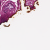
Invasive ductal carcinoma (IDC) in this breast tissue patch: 0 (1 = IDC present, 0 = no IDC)